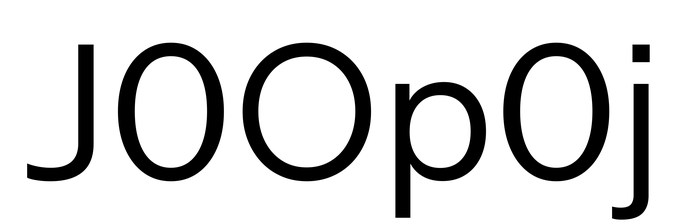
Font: InstrumentSans_Regular